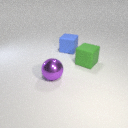
large purple metal sphere in front of large blue rubber cube